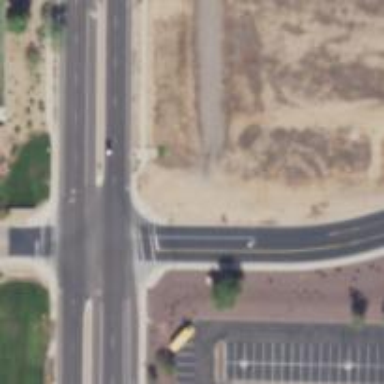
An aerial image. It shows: Solid stop line on the road marking.